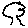
Label: tree